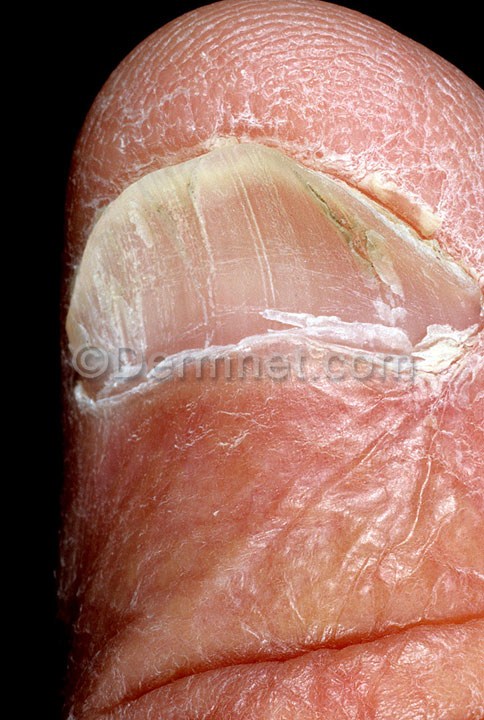
Disease: Nail Fungus and other Nail Disease